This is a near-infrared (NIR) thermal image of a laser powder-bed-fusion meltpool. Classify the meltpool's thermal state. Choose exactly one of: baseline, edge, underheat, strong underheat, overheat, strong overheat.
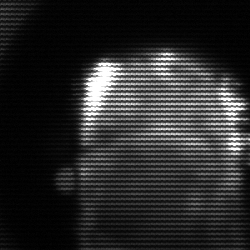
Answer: baseline